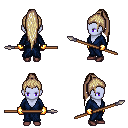
a pixel art fantasy rpg character, female body template, dark elf, purple skin, blue robe, magenta pants, white blonde extra-long topknot hairstyle, gold gloves, maroon shoes, spear, four views (front, back, left, right), 2x2 character sprite sheet, small pixel art, hard edges, no anti-aliasing